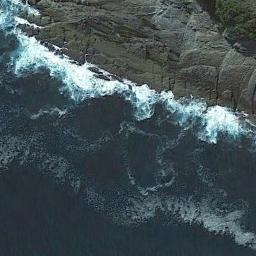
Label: beach